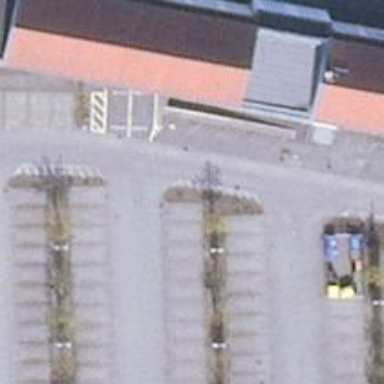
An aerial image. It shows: Road serving as parking aisle.